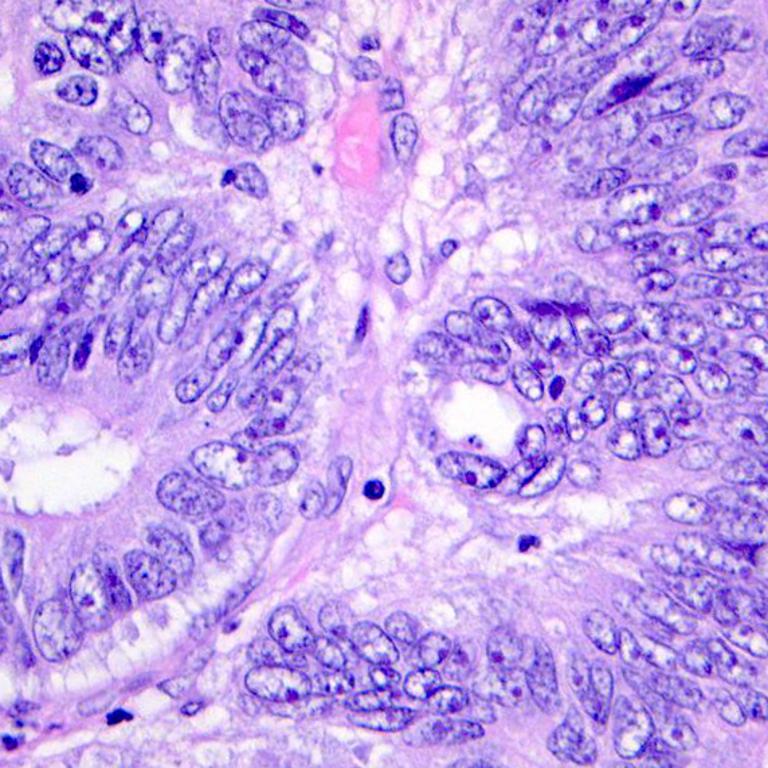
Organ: colon
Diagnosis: adenocarcinomas